Question: could anyone please answer my 3 DataTables-related questions?
I'm trying to use DataTables <URL> displaying weekly players of my game in Russian language, but:

1. I can't find the option for localizing the Showing 1 to 20 of 3,558 entries string
2. My buttons for First Next 1 2 3 4 5 Prev Last are way too the right in MSIE 7 and Chrome and even make the horizontal scrollbar appear, how could I move them to the left a bit? In Firefox 3.6.15 the page looks completely broken :-(
3. How do you enable the jQuery UI ThemeRoller support?
For the last item I've tried:
'''
<script type="text/javascript" src="http://ajax.googleapis.com/ajax/libs/jquery/1.5/jquery.min.js"></script>
<script type="text/javascript" src="http://ajax.googleapis.com/ajax/libs/jqueryui/1.8/jquery-ui.min.js"></script>
<script type="text/javascript" language="javascript" src="/jquery.dataTables.min.js"></script>
<script type="text/javascript">
$(document).ready(function() {
$("#rating").dataTable( {
"bJQueryUI": true,
'''
but it hasn't produced the nice looking table.
Thank you for your help!
Alex
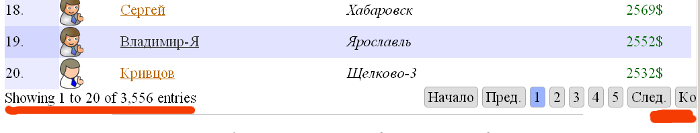
Answer: To answer #3:
You have already enabled ThemeRoller Support with that option; but all the option does is enable the ability to add jQuery UI-specific classes to your table.
With the classes added, you still need to reference a jQuery UI stylesheet (sample below; yours will be different).
'''
<link rel="stylesheet" href="css/custom-folder-name/jquery-ui-1.8.8.custom.css" />
'''
Themeroller themes will also have a bunch of images that are a part of the theme, located as a subfolder of custom-folder-name. You don't necessarily need everything the ThemeRoller package produces, so you can sort of pick and choose; or keep the whole directory intact and only reference what you need. It's just a few bytes on the server to keep the unused stuff in place!
The sample seems to be cut a bit short, so you might already be doing this-- but don't forget that the last item of the initialization can't have a comma after it.